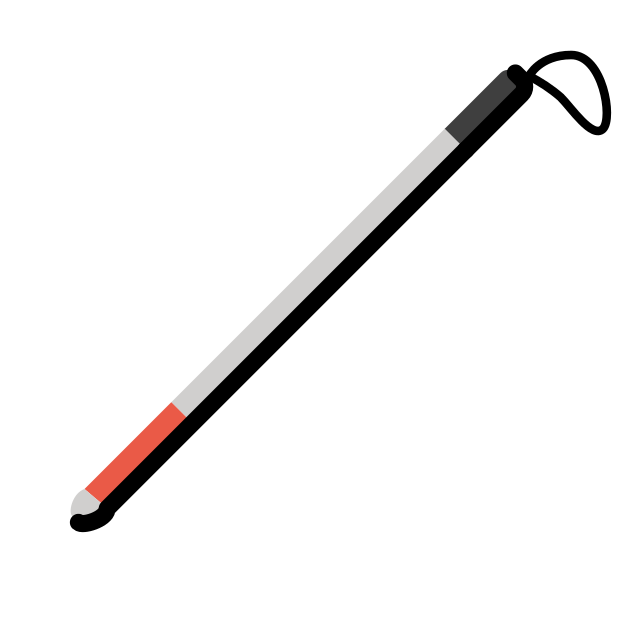
Emoji: 🦯
Name: probing cane
Unicode: 0x1f9af